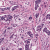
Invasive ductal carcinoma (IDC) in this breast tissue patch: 1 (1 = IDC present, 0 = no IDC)